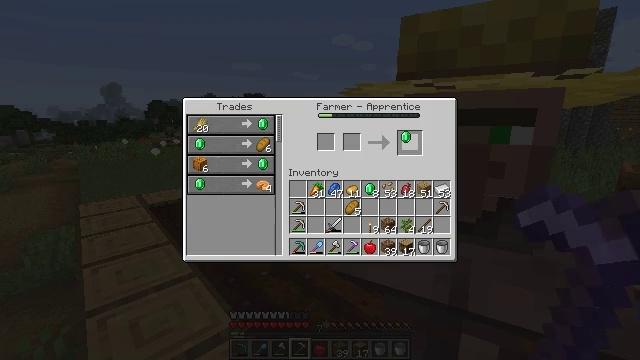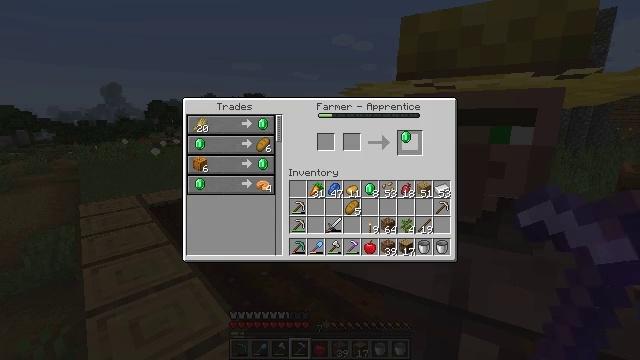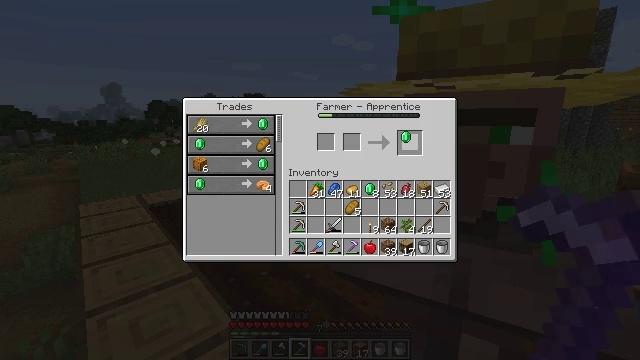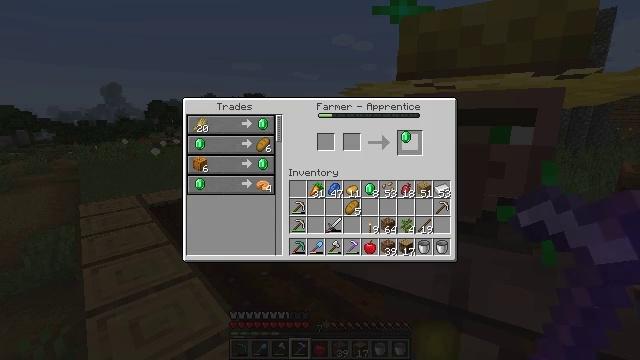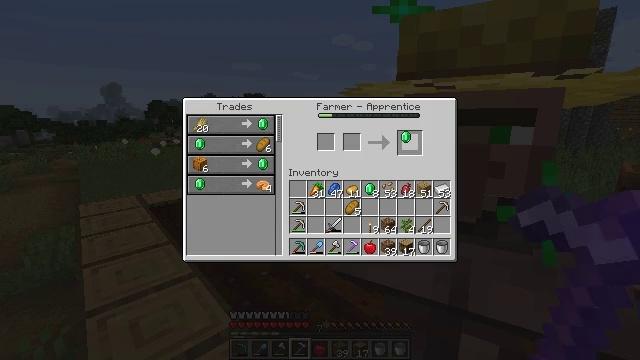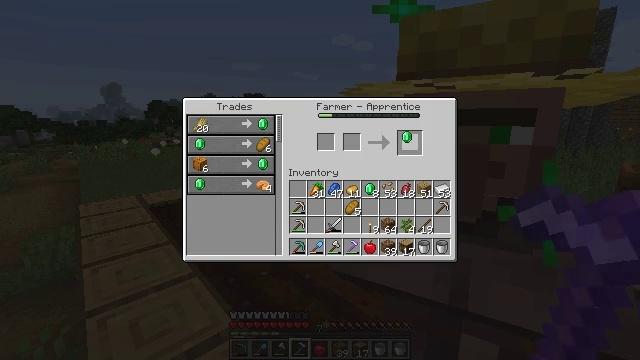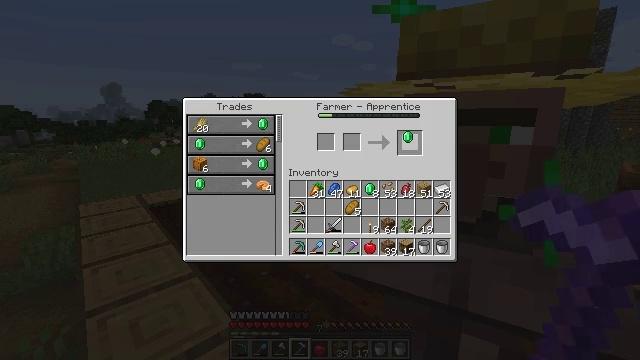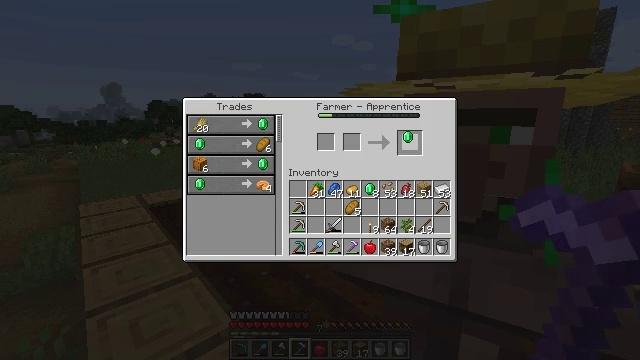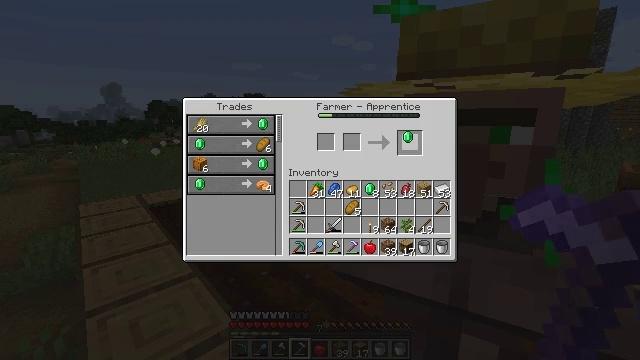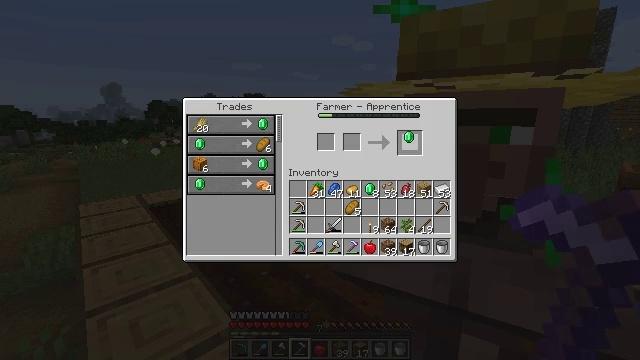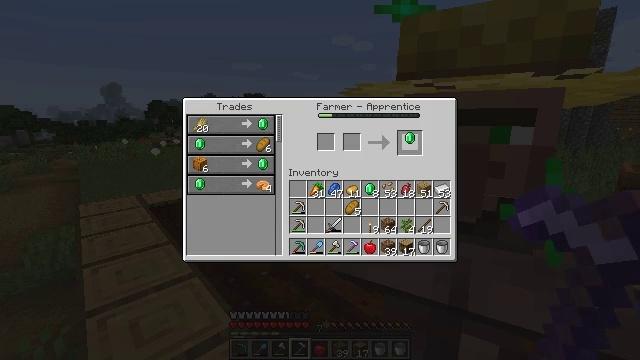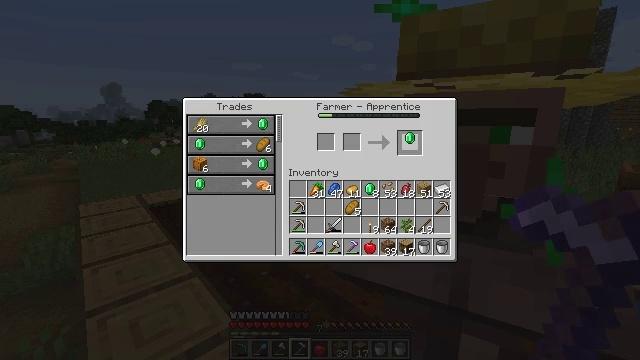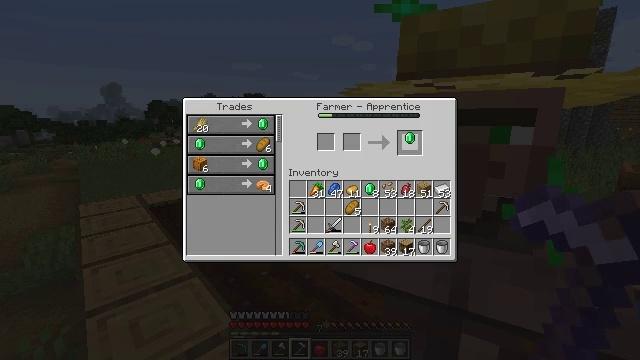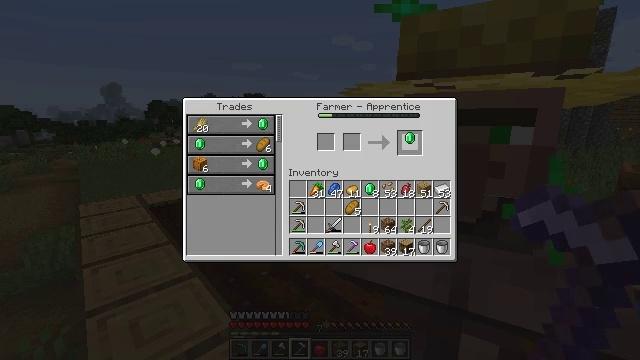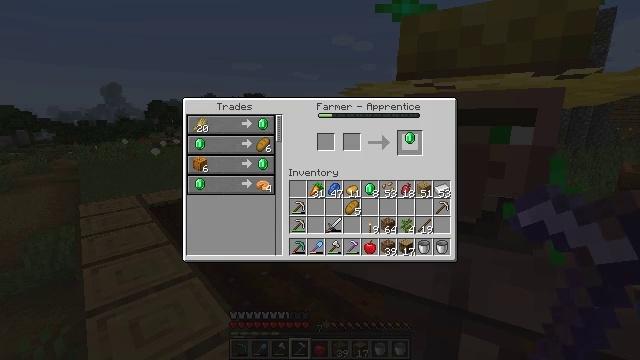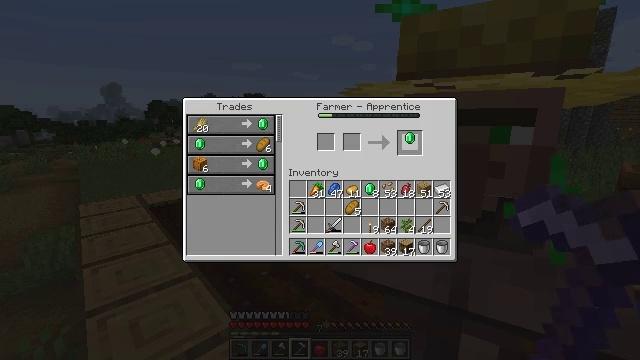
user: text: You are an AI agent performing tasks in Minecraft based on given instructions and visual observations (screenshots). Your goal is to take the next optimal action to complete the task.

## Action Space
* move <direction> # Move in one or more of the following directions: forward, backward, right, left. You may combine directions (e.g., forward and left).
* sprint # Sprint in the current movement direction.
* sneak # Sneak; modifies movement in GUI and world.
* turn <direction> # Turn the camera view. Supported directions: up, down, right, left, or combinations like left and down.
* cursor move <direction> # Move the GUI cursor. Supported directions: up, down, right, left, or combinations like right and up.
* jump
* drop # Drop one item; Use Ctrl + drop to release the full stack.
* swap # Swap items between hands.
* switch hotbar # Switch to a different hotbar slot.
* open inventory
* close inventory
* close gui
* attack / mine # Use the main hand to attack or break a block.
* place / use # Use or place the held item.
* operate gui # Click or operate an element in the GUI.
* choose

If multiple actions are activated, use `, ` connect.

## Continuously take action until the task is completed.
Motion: motion action
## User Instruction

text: Cut down the sugar cane stalks.
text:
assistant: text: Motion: operate gui, open gui
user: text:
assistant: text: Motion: operate gui
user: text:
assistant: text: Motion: operate gui
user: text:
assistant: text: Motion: no_op
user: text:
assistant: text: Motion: operate gui
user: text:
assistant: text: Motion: operate gui
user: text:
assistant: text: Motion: operate gui
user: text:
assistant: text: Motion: no_op
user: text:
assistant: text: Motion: operate gui
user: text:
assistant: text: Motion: operate gui
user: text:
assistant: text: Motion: operate gui
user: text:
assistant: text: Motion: operate gui
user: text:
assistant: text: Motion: no_op
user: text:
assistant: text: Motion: operate gui
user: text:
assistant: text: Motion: operate gui
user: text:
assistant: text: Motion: operate gui
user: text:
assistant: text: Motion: cursor move down
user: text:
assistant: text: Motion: cursor move left and down
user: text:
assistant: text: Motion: cursor move down
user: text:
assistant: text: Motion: cursor move down
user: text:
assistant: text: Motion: cursor move down
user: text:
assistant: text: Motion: no_op
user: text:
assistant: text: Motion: no_op
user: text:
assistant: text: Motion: no_op
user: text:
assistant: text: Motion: no_op
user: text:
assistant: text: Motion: no_op
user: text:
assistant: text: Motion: no_op
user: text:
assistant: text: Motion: no_op
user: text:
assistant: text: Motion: no_op
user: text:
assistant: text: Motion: no_op